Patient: sex M, age 29
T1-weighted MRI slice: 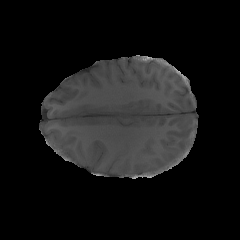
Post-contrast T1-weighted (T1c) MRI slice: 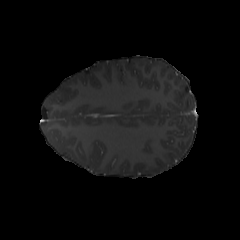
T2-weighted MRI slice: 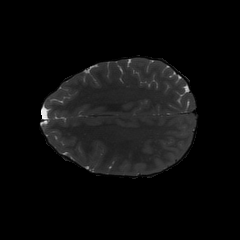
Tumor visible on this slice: no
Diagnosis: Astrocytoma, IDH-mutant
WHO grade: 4